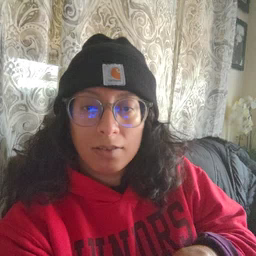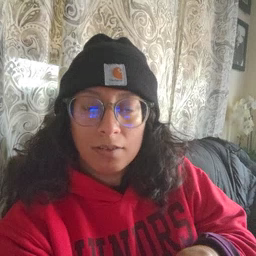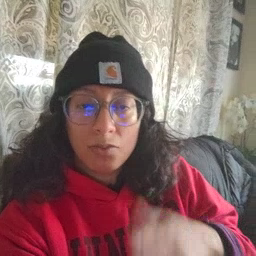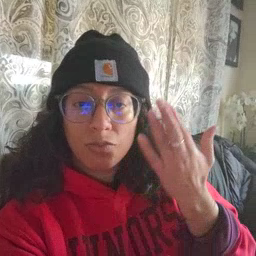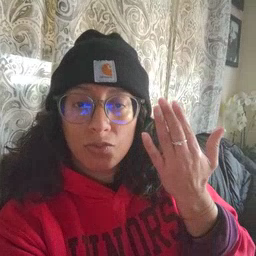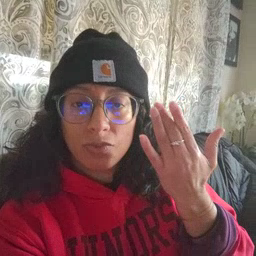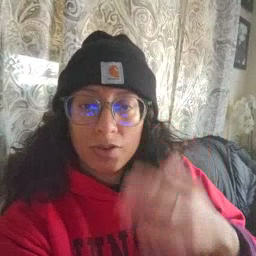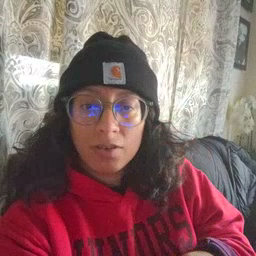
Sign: wait